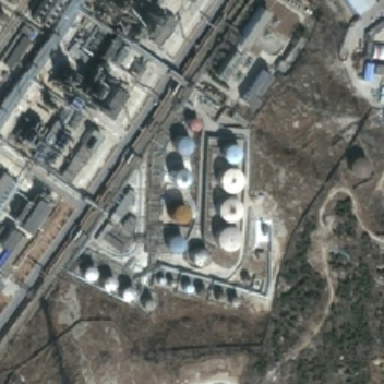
There are a lot of large pallets in the factory .